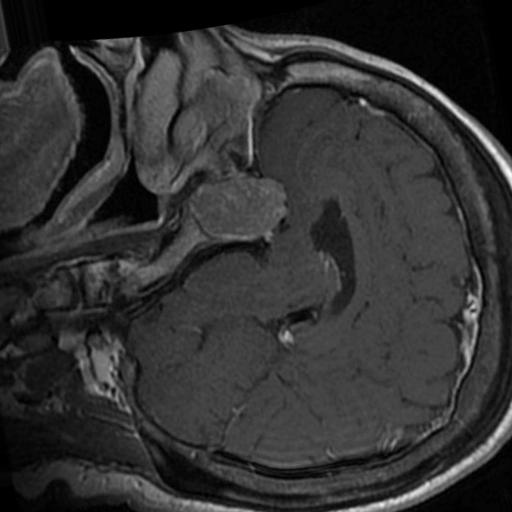
Label: brain_tumor